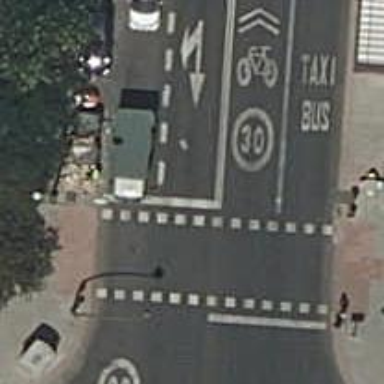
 there are traffic signals and zebra crossing."